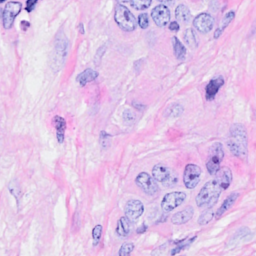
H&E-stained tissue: Breast